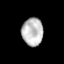
Tissue: prostate
Cell type: Myeloid cells
Senescence score: 0.3237
Nuclear area (px): 584
Mean DAPI intensity: 187.402